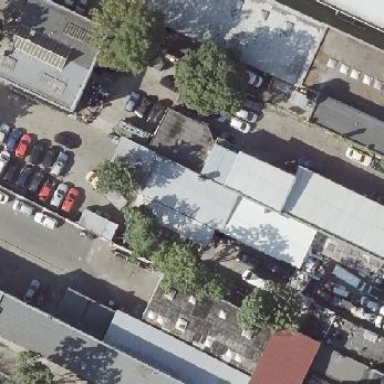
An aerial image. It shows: Commercial building.